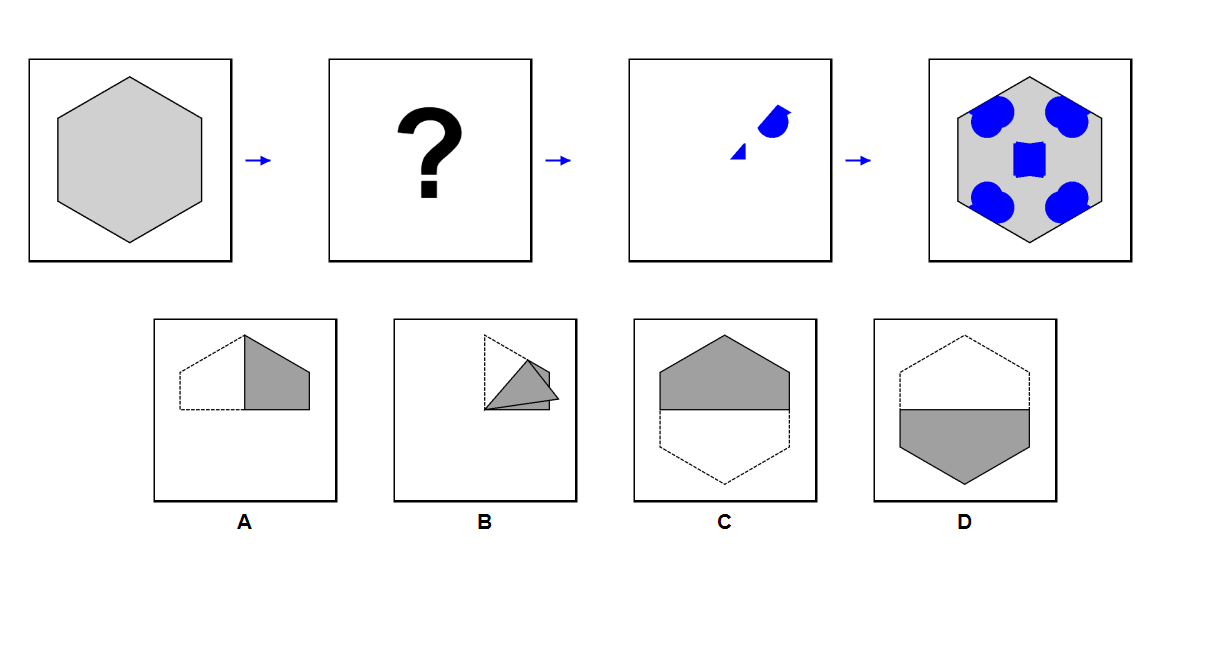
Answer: D